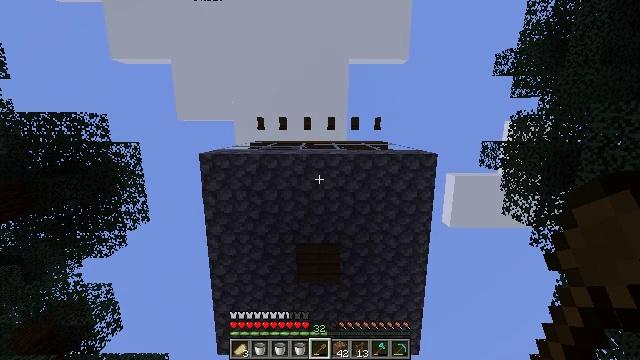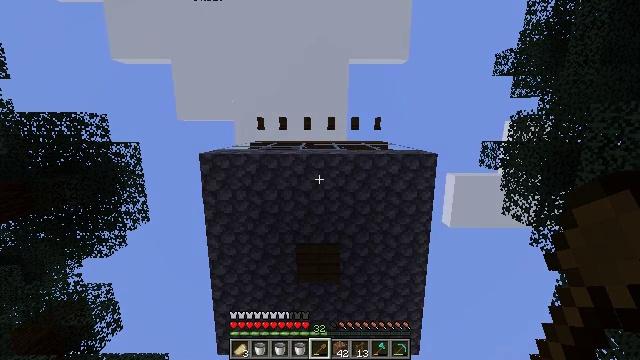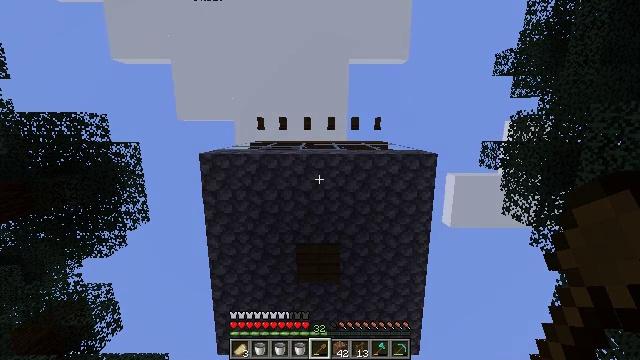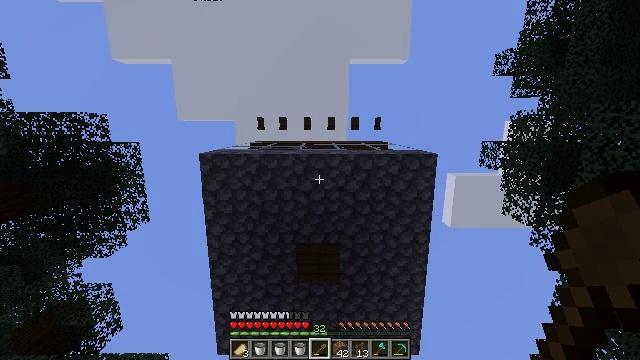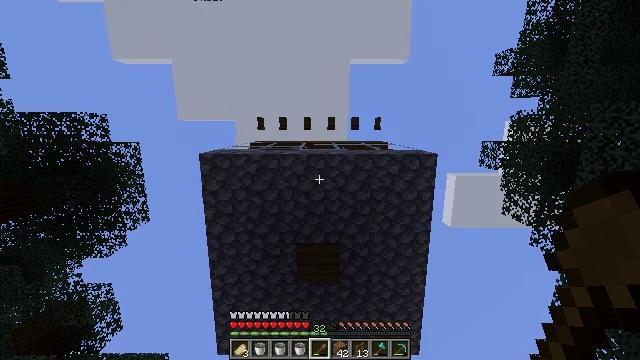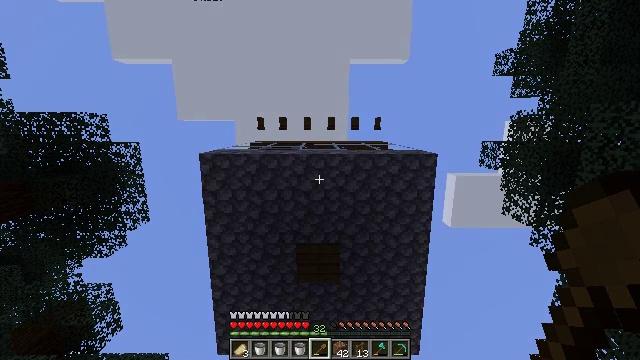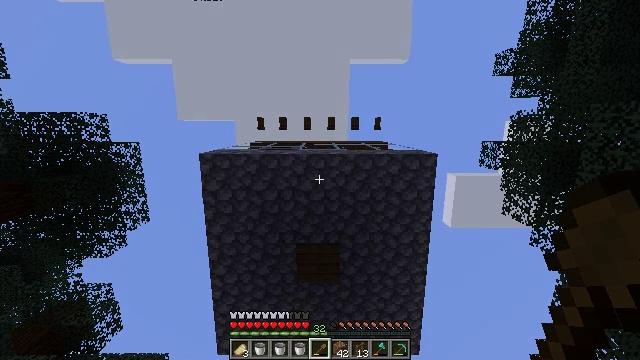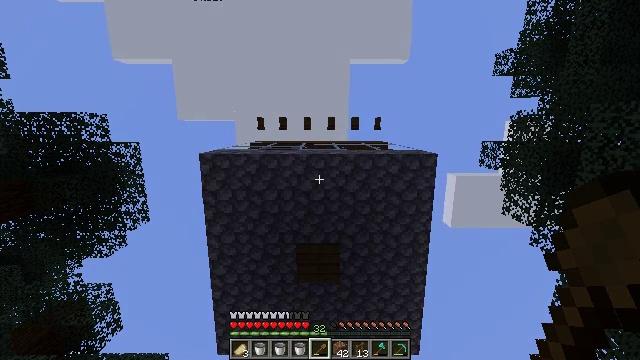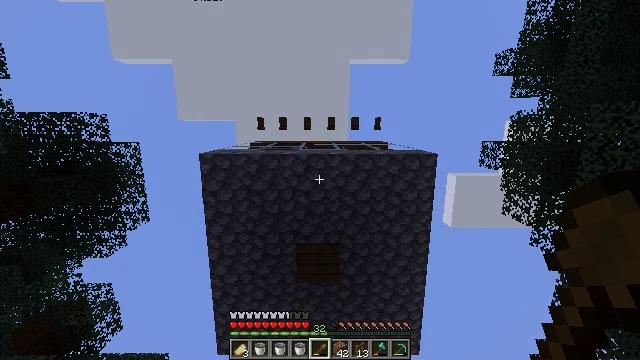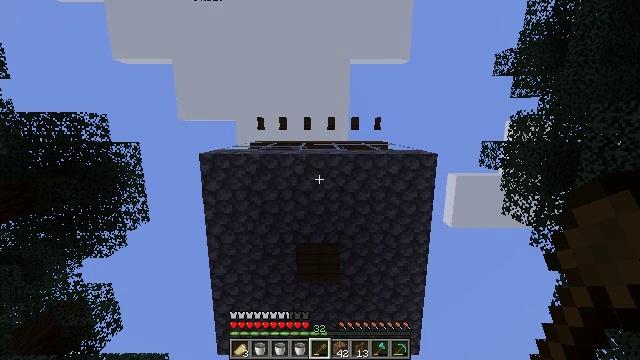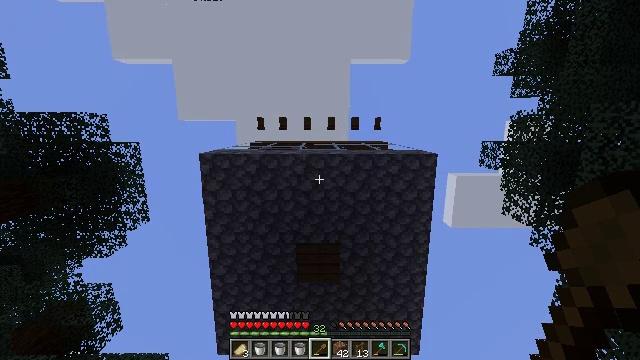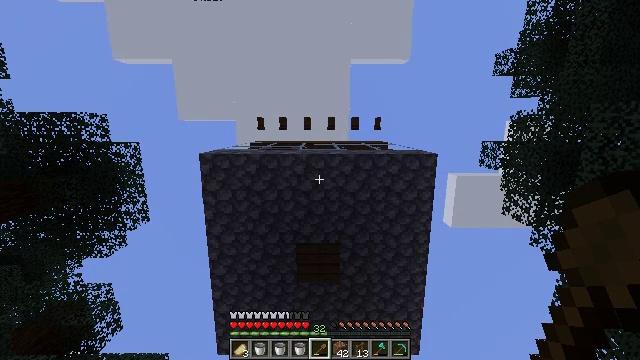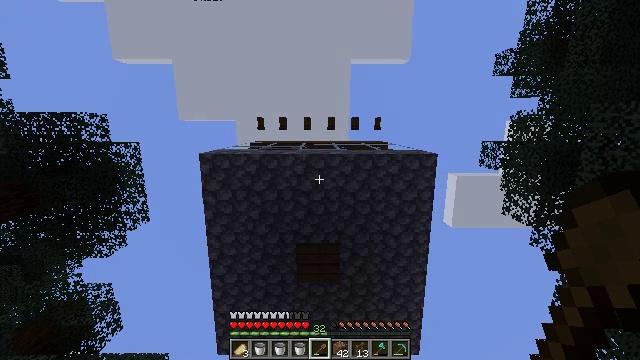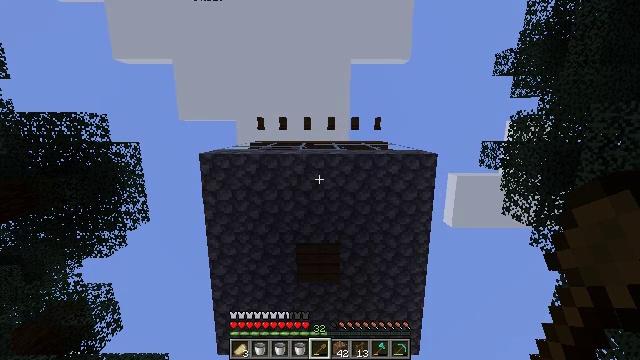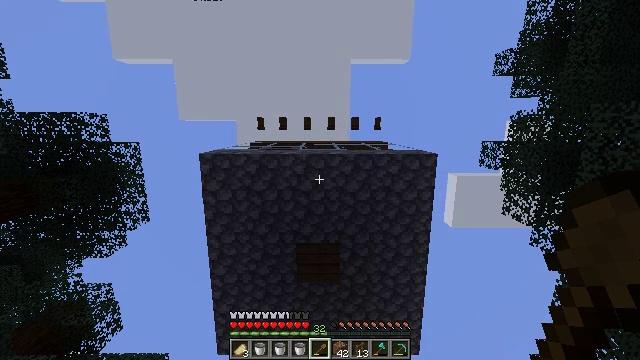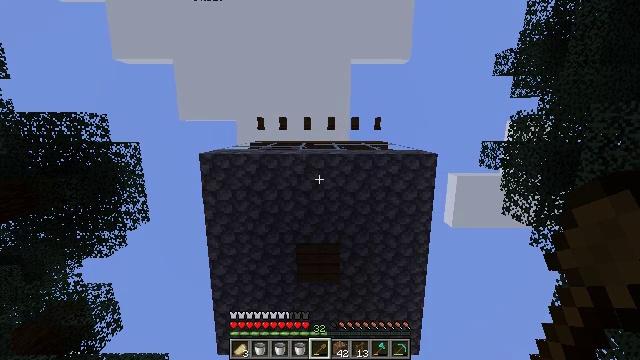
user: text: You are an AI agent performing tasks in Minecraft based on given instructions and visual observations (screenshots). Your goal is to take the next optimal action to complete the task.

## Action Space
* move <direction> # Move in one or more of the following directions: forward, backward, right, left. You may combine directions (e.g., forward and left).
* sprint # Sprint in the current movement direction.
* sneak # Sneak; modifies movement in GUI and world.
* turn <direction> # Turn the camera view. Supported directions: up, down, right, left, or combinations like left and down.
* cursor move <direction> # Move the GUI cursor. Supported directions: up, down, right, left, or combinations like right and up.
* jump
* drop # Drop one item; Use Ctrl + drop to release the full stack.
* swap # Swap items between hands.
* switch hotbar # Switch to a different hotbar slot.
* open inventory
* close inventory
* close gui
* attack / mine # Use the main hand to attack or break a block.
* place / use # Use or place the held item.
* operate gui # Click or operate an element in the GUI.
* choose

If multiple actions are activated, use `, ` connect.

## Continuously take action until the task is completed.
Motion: motion action
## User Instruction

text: Mine potatoes from the farmland.
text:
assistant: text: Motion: no_op
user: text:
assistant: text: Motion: no_op
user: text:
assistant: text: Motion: no_op
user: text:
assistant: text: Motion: no_op
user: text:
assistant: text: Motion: no_op
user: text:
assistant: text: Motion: no_op
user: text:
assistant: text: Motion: no_op
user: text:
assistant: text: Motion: no_op
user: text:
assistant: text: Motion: no_op
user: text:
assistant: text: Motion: no_op
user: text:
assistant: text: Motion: no_op
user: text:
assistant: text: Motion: no_op
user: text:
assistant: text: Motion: no_op
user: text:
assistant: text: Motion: no_op
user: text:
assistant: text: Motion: no_op
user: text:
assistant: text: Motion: no_op
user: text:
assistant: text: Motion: no_op
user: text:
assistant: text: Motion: no_op
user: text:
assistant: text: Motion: no_op
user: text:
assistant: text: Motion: no_op
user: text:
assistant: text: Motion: no_op
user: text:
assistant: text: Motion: no_op
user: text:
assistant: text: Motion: no_op
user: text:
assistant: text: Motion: no_op
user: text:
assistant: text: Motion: no_op
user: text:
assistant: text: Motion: no_op
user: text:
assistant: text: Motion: no_op
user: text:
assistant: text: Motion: no_op
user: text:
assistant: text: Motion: no_op
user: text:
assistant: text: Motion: no_op